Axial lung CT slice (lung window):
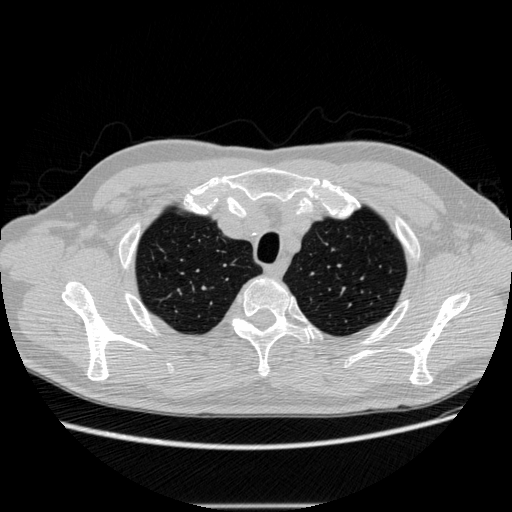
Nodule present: no